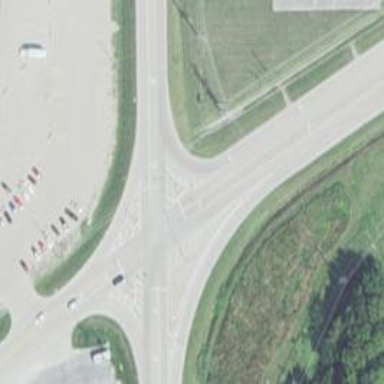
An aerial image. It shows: Secondary link road.